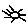
Label: sun